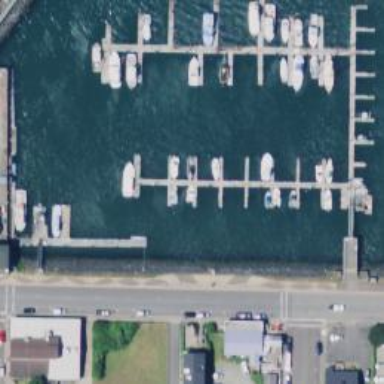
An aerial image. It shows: Man-made pier.